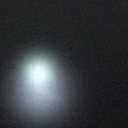
Screen state: off